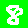
Digit: 8